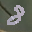
Label: 8